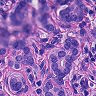
Metastatic tissue present: yes